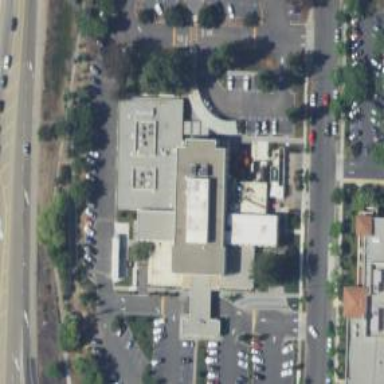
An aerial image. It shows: Healthcare clinic.